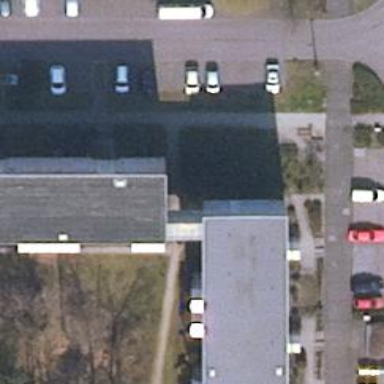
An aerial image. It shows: Footway tunnel passing through building.